Aerial crown-view tile of a tropical tree (Barro Colorado Island, Panama), acquired 20250616:
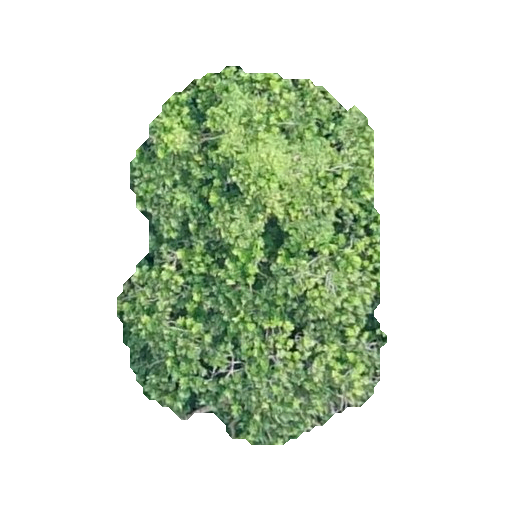
Species: Anacardium excelsum
GBIF accepted scientific name: Anacardium excelsum
Crown area: 115.481 m²